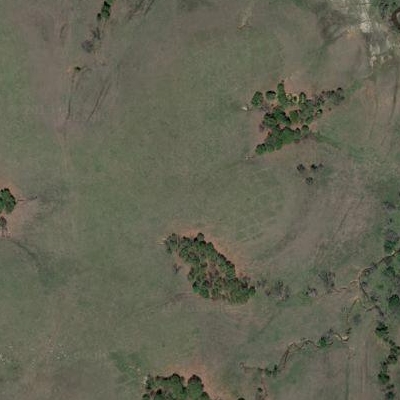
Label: Grass